Field crop: tomato
Growth stage: 1
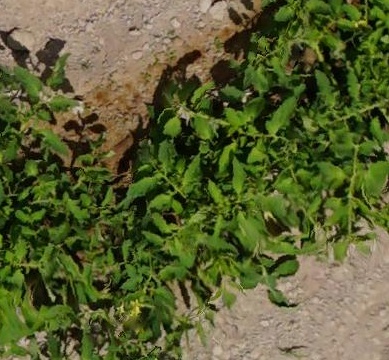
Species: tomato